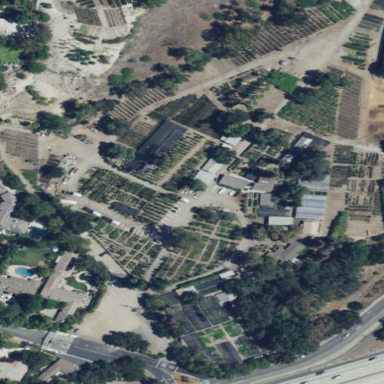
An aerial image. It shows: Plant nursery.